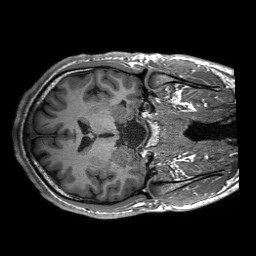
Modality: T1w
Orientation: axial